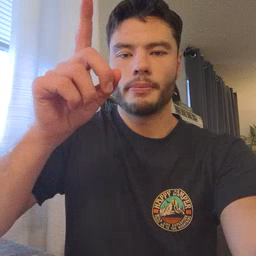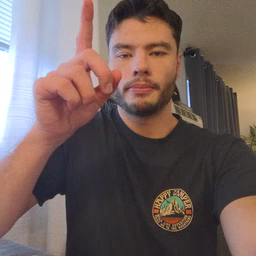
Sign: up